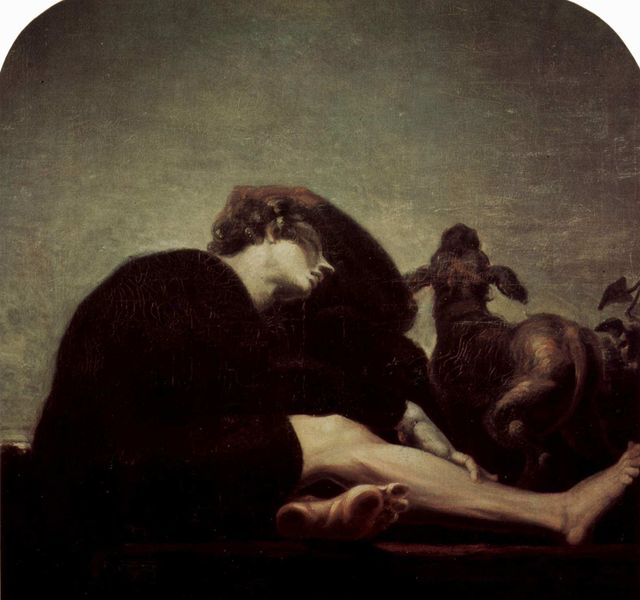
Titel: Die Einsamkeit bei Tagesanbruch
Künstler: Johann Heinrich Füssli
Standort: Zürich.
Institution: Kunsthaus
Schlagwörter: blätter, dunkel, fuß, gemälde, hand, haut, himmel, kampf, kopf, mann, nackt, schatten, schlaf, umhang, wolken, sitzen, ausschnitt, braun, finger, frau, frisur, grau, haar, hintergrund, hut, kleid, licht, mund, nase, profil, rücken, schwarz, weiss, hund, tier, tuch, wolke, beige, symbolismus, wand, blass, gesicht, mensch, rahmen, tod, tot, bild, hals, öl, feld, dunkelheit, figur, haare, mantel, decke, blatt, person, pflanze, kinn, locken, oval, pferd, rund, beine, fell, reiten, ritt, schwanz, bein, füße, rückenansicht, ruhe, liegen, ruhen, schlafen, schlafende, bogen, kuh, rind, schlacht, jugendstil, detail, sitzt, melancholie, melancholisch, junge, wange, knie, liegend, schenkel, wade, zehe, zehen, geneigt, schaf, knabe, krank, sehnig, fus, schienbein, zeh, leinwand, mythologie, ecken, rückansicht, efeu, gestorben, fusssohle, sohle, leid, muskel, schmerz, böcklin, kentaur, minotaurus, zentaur, ferse, centaur, unterschenkel, kapuze, trab, reittier, widder, verwundung, erschöpfung, füssli, wiß, sclaf, träumend, schlaft, überschlagene beine, hubii, pflanze#